Question: i have these tables in my SQL Server Express database.
my aim is to join "" table with "" table and display the result in a .
i tried these codes but got an error while running the project.
'''
IQueryable<RelCU> Query = from u in dbEntities.UserInfoes
join m in dbEntities.RelCUs
on u.UserID equals m.UserID into temp
from j in temp.DefaultIfEmpty()
select j;
DataGridRegisteredUsers.ItemsSource = Query;
'''
'''
<DataGrid x:Name="DataGridRegisteredUsers" IsReadOnly="True" AutoGenerateColumns="False" HorizontalContentAlignment="Stretch" Margin="0,0,-1,-1"
FlowDirection="RightToLeft" Opacity="0.9" FontFamily="B Nazanin" FontSize="15">
<DataGrid.Columns>
<DataGridTextColumn Binding="{Binding Path=UserInfoes.UserID}" IsReadOnly="True"
Header="ID" />
<DataGridTextColumn Binding="{Binding Path=UserInfoes.FirstName}"
Header="First Name" />
<DataGridTextColumn Binding="{Binding Path=UserInfoes.LastName}"
Header="Last Name" />
<DataGridTextColumn Binding="{Binding Path=RelCUs.Score}"
Header="Score" />
<DataGridTextColumn Binding="{Binding Path=RelCUs.Status}"
Header="Status" />
</DataGrid.Columns>
</DataGrid>
'''
thanks!
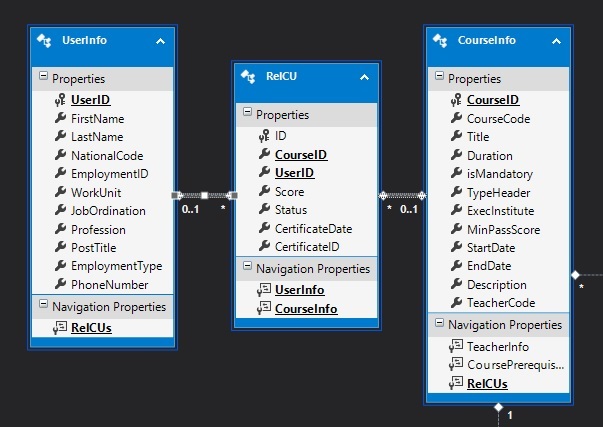
Answer: You are using 'LEFT JOIN', and 'select j', so 'j' can be null :
'''
IQueryable<RelCU> Query = from u in dbEntities.UserInfoes
join m in dbEntities.RelCUs
on u.UserID equals m.UserID into temp
from j in temp.DefaultIfEmpty()
select new
{
ID=u.UserID,
FirstName=u.FirstName,
LastName=u.LastName,
Score = j == null? 0 : j.Score,
Status = j == null? "" :j.Status
};
DataGridRegisteredUsers.ItemsSource = Query;
'''
'''
<DataGrid x:Name="DataGridRegisteredUsers" IsReadOnly="True" AutoGenerateColumns="False" HorizontalContentAlignment="Stretch" Margin="0,0,-1,-1"
FlowDirection="RightToLeft" Opacity="0.9" FontFamily="B Nazanin" FontSize="15">
<DataGrid.Columns>
<DataGridTextColumn Binding="{Binding Path=ID}" IsReadOnly="True"
Header="ID" />
<DataGridTextColumn Binding="{Binding Path=FirstName}"
Header="First Name" />
<DataGridTextColumn Binding="{Binding Path=LastName}"
Header="Last Name" />
<DataGridTextColumn Binding="{Binding Path=Score}"
Header="Score" />
<DataGridTextColumn Binding="{Binding Path=Status}"
Header="Status" />
</DataGrid.Columns>
</DataGrid>
'''